Question: In Pentaho Kettle I have set up "Get data from XML" that extracts data from all *.xml files in a given directory.
Is it possible to include the name of the XML files in the output so that I would be able to tell which XML file the extracted data came from.
Something like the screenshot below

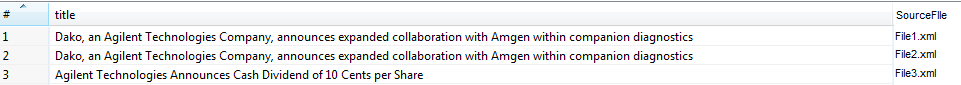
Answer: On the Get XML Data step you can define a filename field on the Aditional fields tab.